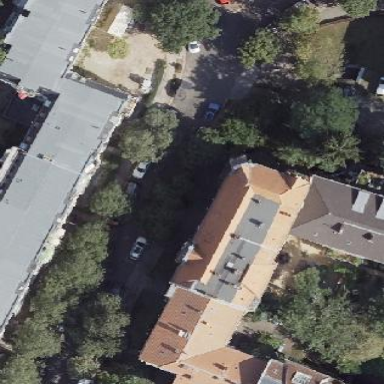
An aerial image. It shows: Gabled roof on building that houses apartments.